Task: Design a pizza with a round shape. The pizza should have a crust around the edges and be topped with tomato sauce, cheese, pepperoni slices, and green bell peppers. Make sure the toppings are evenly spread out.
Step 575:
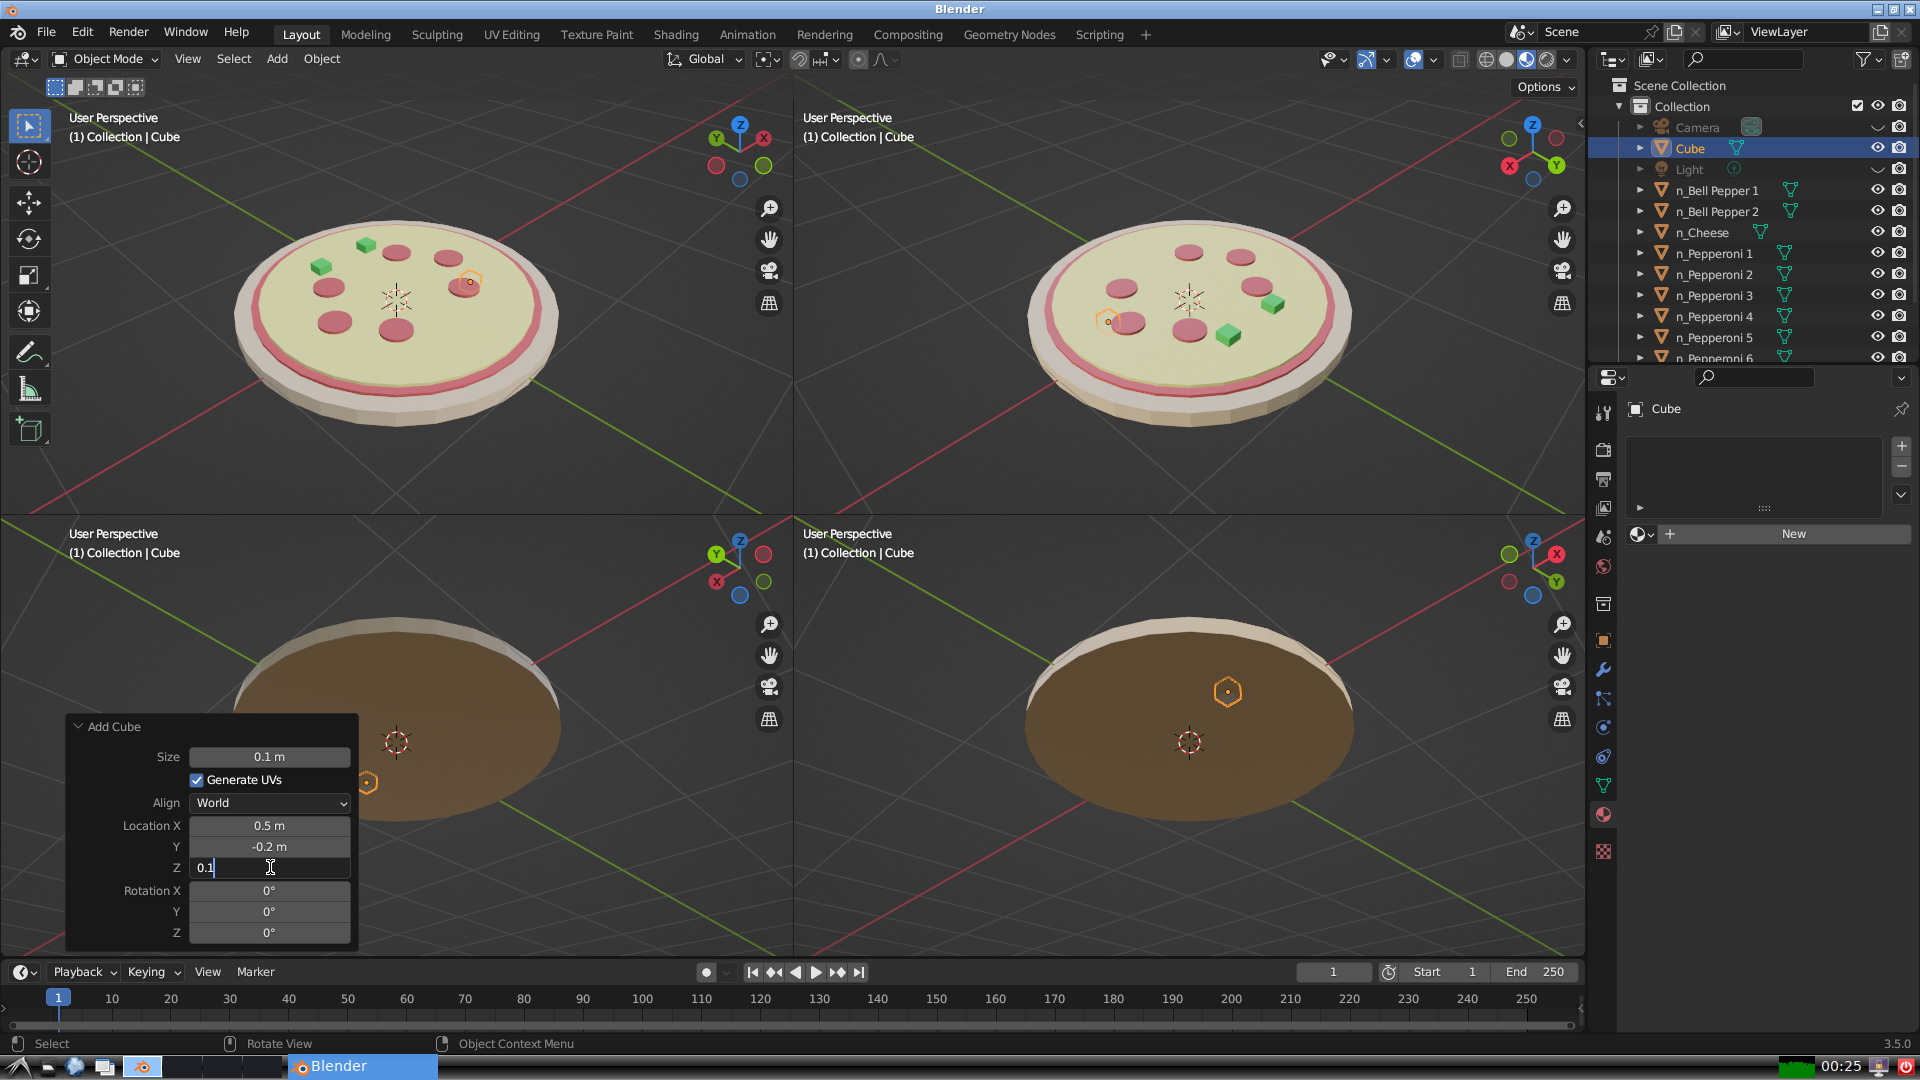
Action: {"key_press": ['Return']}